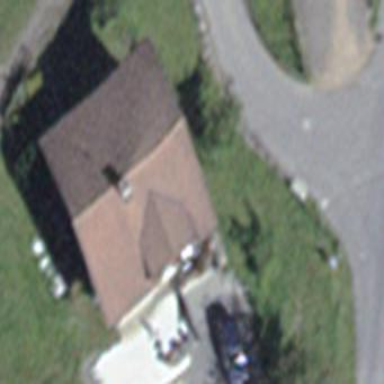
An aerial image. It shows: Detached building.